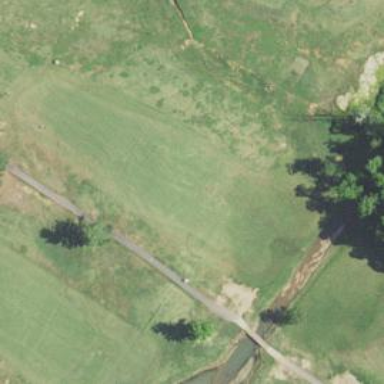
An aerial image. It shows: Golf hole.